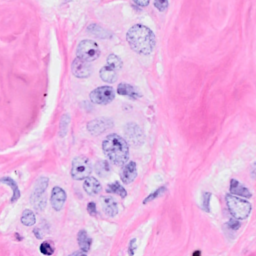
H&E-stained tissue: Breast